Question:
I want to switch to the next item by clicking on the item in the list and then clicking next
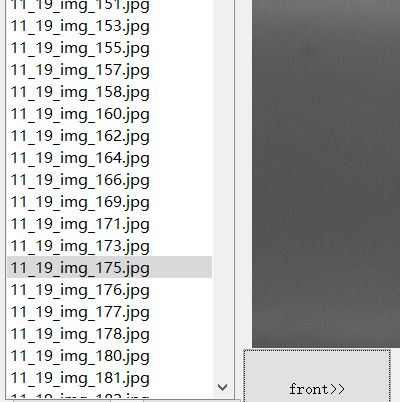
Answer: You need to connect the button to this function and pass the items list :
'''
def click(list):
item=list.selectedItems()[0]
file_name=item.text()
#get the file with file name
row = self.selectedIndexes()[0].row()
item.setSelected(False)
next_item= list.item(row+1)
if next_item is not None:
next_item.setSelected(True)
'''